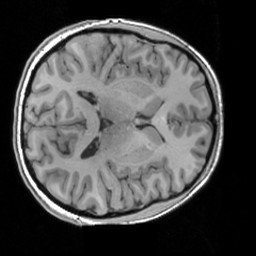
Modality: T1w
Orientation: axial
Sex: female
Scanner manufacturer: siemens
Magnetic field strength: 3 T
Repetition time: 1.63 s
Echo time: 0.00311 s